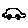
Label: car